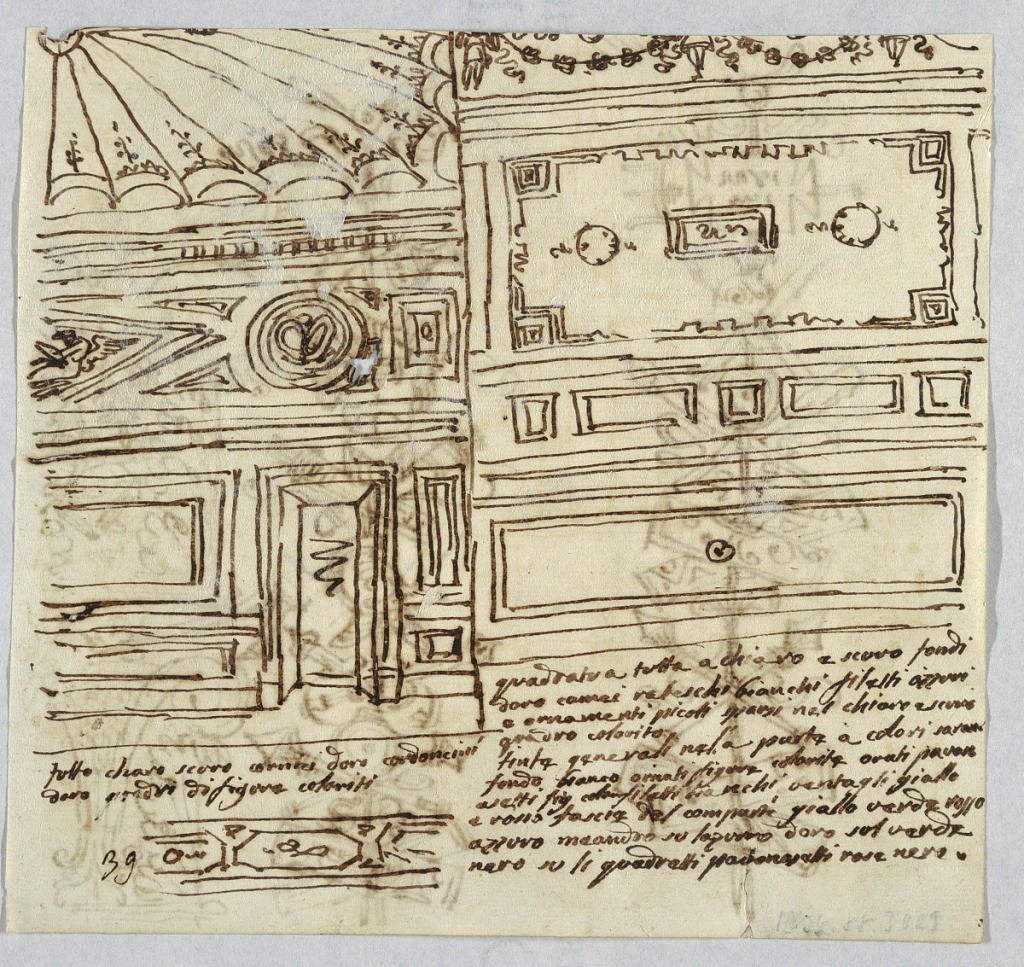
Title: Three Studies of Wall Mirrors
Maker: Felice Giani, Italian, 1758–1823
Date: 1822
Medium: Pen and brown ink, brush and brown wash over traces of graphite on cream laid paper
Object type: Drawing
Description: Obverse: Parts of a painted wall and of the ceiling, showing the tent motif; door. | A wall panel with the scheme for the decoration; bottom part of a frieze with genii holding festoons, on top. | Reverse: Two pendant trophies. At right: two left parts of the elevations of capitals with Renaissance decoration. The top one shows an eagle displayed over two books.